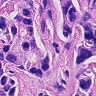
Metastatic tissue present: yes